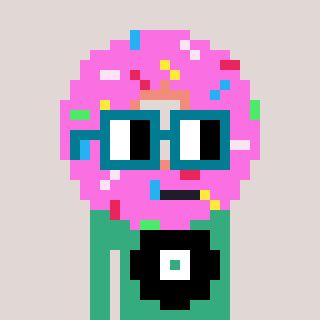
a pixel art character with square dark green glasses, a doughnut-shaped head and a teal-colored body on a warm background